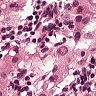
Metastatic tissue present: yes